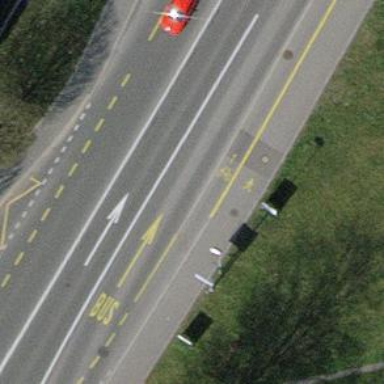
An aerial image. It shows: Primary road with asphalt surface and designated cycle lane.